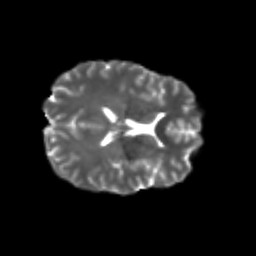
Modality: T2w
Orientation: axial
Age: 25
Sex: female
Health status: healthy
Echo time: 0.074 s